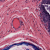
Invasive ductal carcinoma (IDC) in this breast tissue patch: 0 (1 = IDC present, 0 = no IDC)